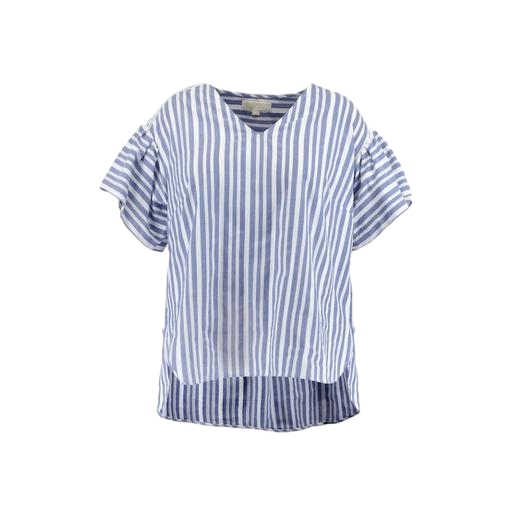
blue women's striped oversized blouse, blue and white striped shirt, blue women's striped shirt, white background